RGB frame:
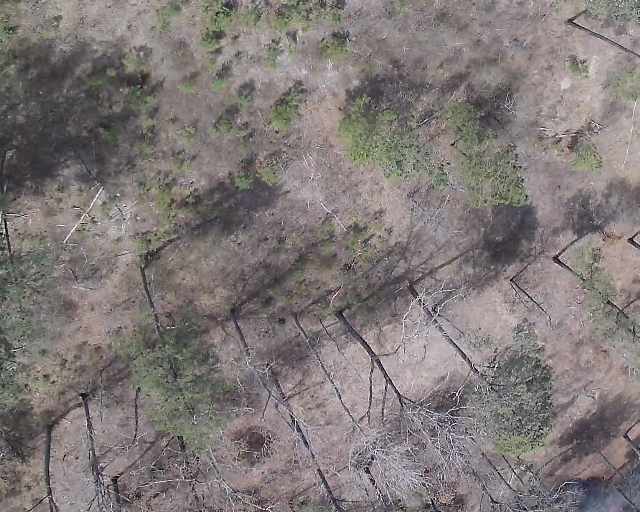
Thermal frame:
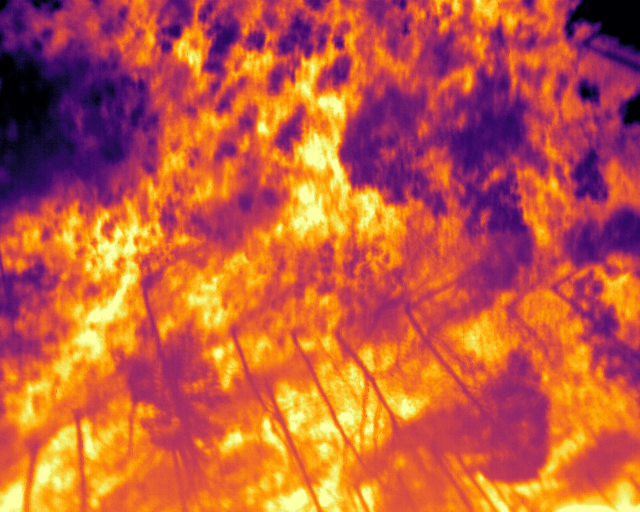
Captured: 2026-02-26 02:26:56
Pixels at or above 80 °C: 0 (fraction of frame: 0)